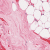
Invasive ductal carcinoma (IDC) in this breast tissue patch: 0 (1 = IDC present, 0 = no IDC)